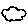
Label: cloud